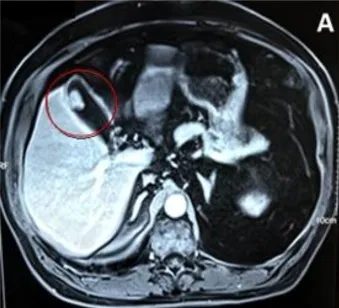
Abdominal MRI. A. Expansive formation on the right lateral body wall of the gallbladder, with 1.7 x 1.3 cm, showing pronounced early and persistent contrast enhancement and promoting exophytic bulging of the underlying outer vesicular margin, which shows irregular contours (Red circle).
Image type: radiology (mri)